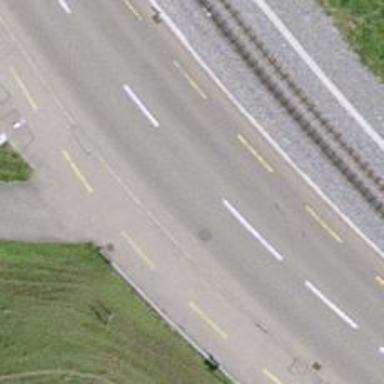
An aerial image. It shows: Secondary road with lane for cyclists on the left and cycle track on the right.